Interaction volume radius: 10 \u00c5
Interaction volume height: 10 \u00c5
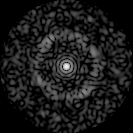
Disorder parameter: 0.8455